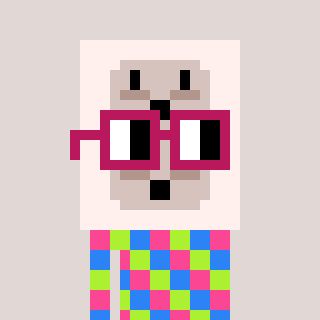
a pixel art character with square dark red glasses, a outlet-shaped head and a darkpink-colored body on a warm background